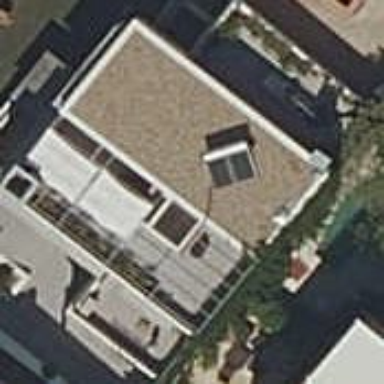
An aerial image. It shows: Terrace building.